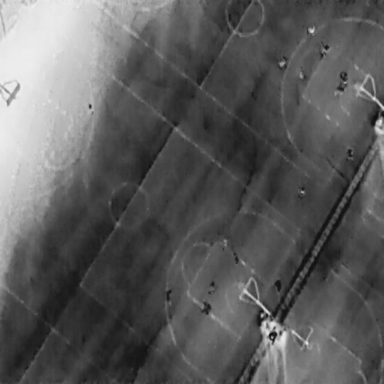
There are 14 People in the infrared image.